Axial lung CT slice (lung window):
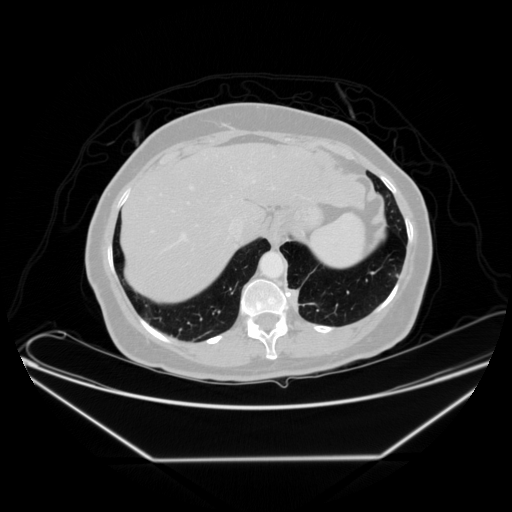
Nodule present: no